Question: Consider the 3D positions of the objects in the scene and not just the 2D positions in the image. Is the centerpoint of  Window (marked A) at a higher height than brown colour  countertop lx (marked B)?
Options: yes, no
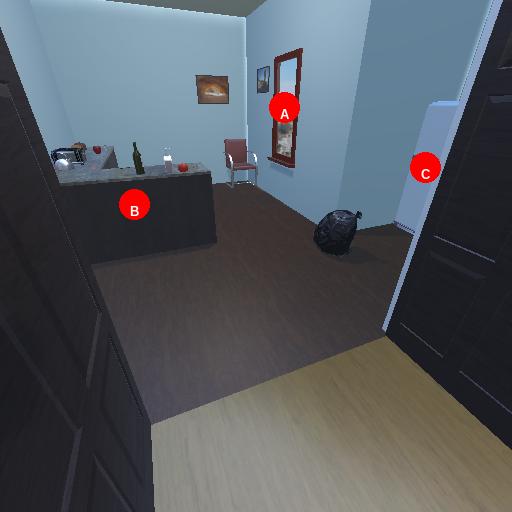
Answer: yes